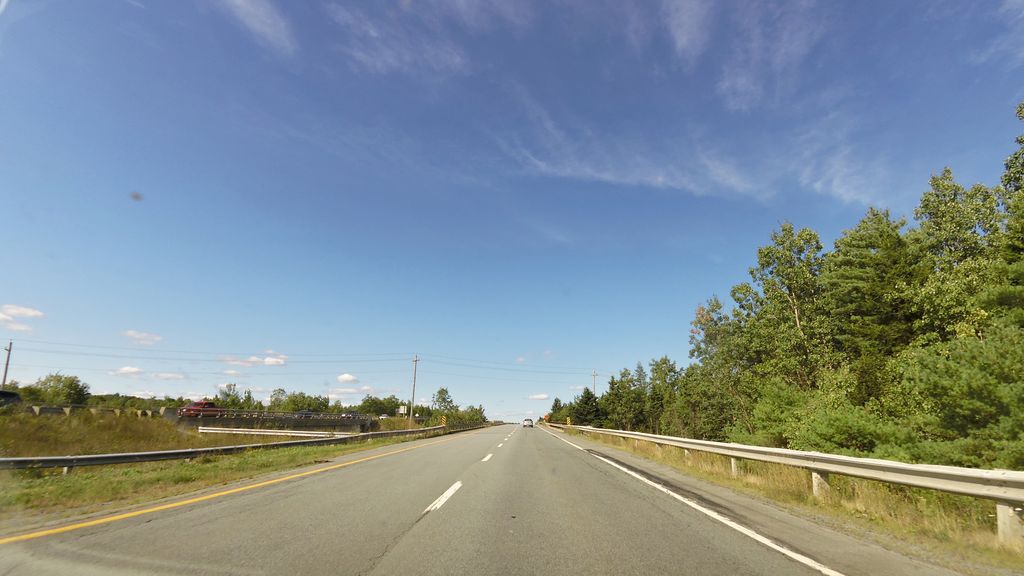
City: halifax